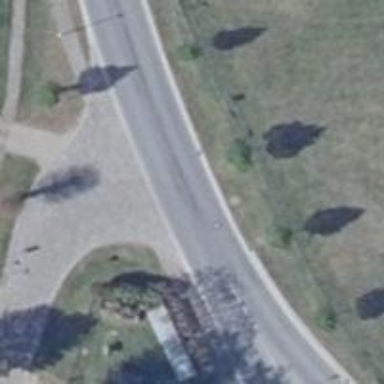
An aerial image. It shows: Secondary road with asphalt surface.